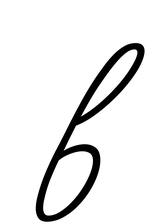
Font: MeowScript-Regular